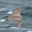
Label: 4